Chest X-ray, AP view. Patient: 60 years old, sex F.
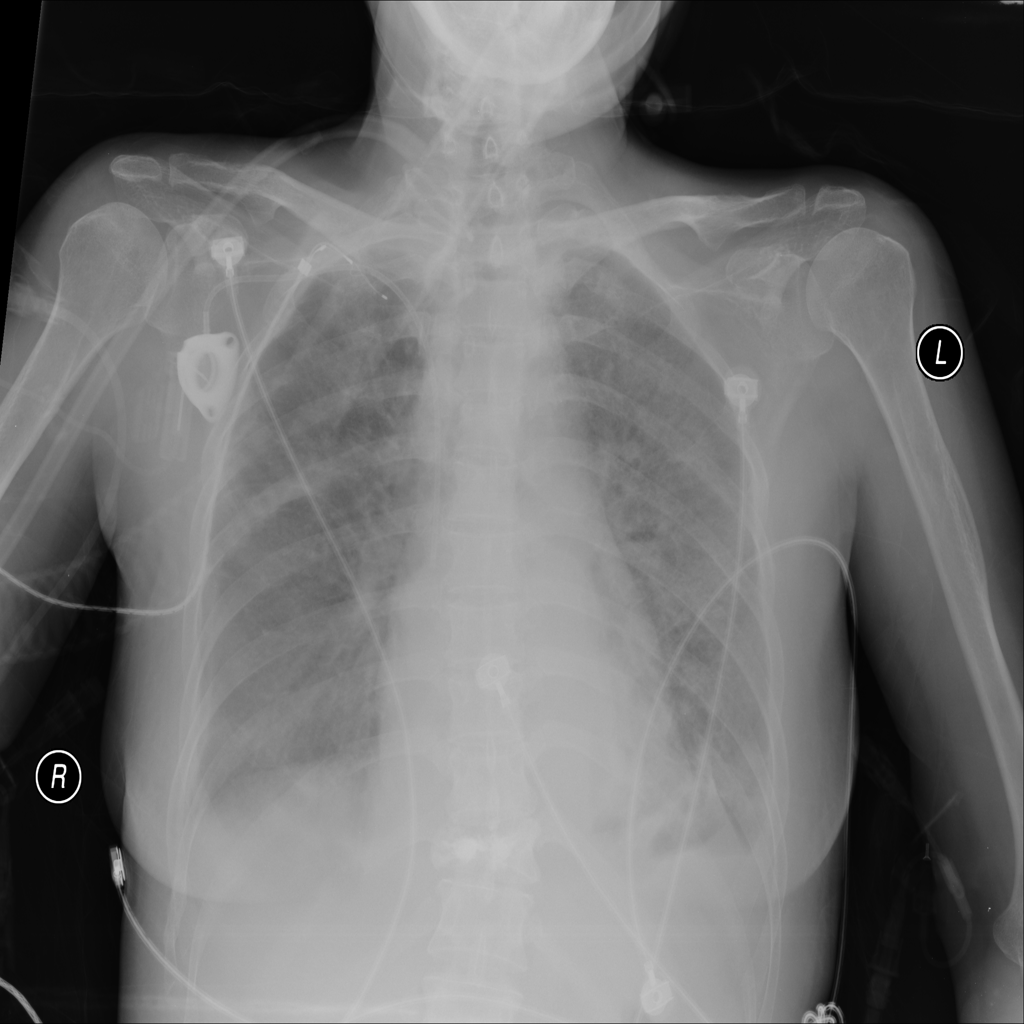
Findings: Infiltration